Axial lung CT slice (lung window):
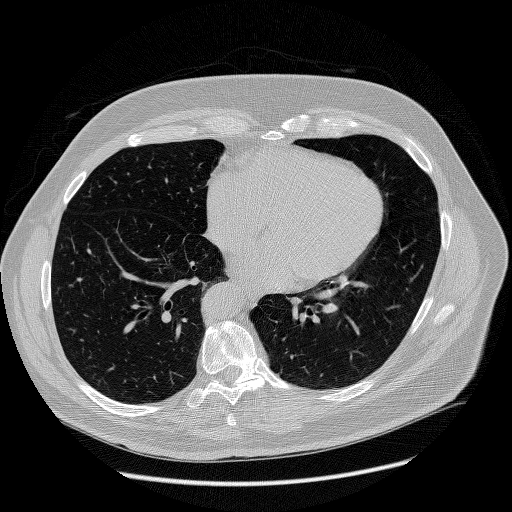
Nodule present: no